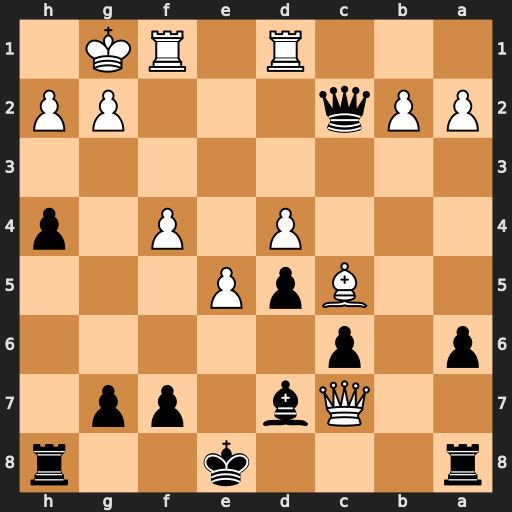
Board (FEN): r3k2r/2Qb1pp1/p1p5/2BpP3/3P1P1p/8/PPq3PP/3R1RK1
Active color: b
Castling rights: kq
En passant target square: -
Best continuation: h3 Rd2 Qxd2